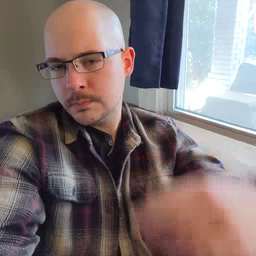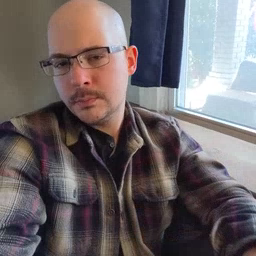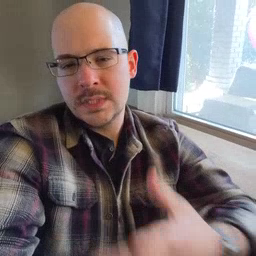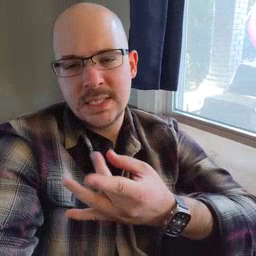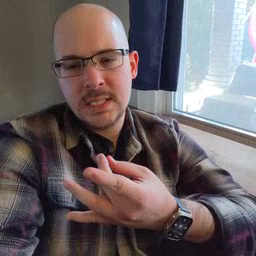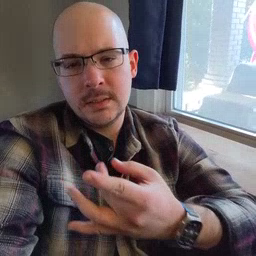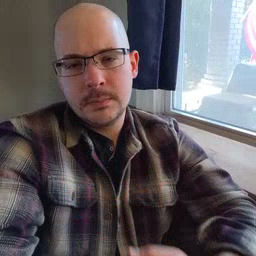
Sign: sticky